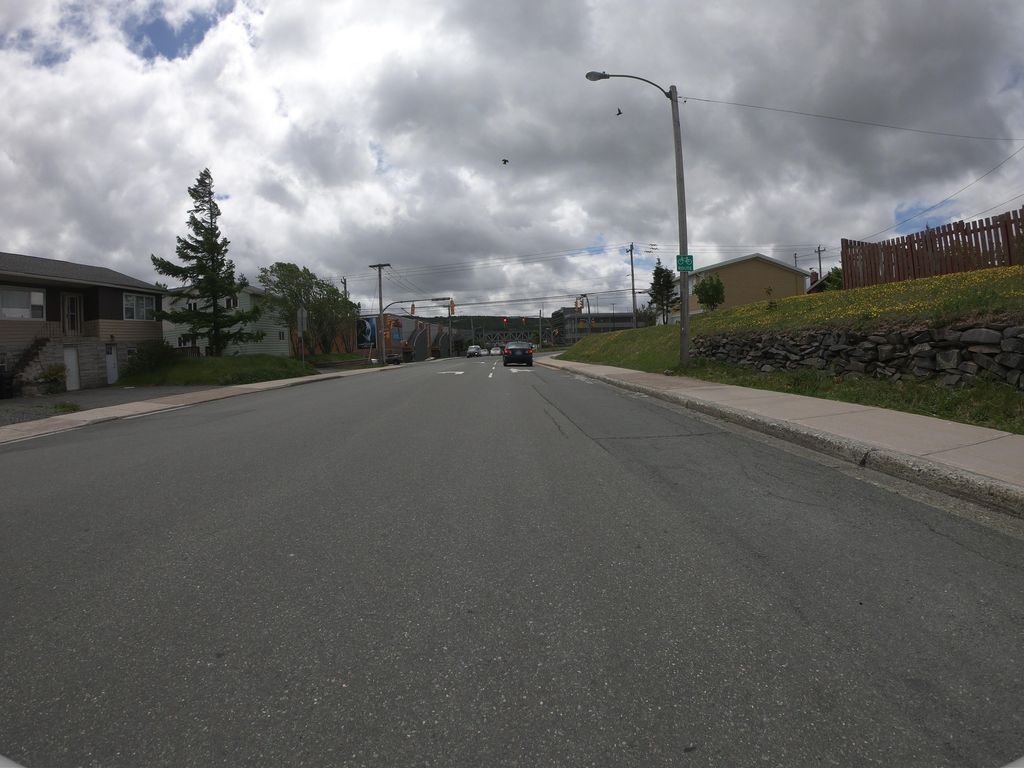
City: st_johns